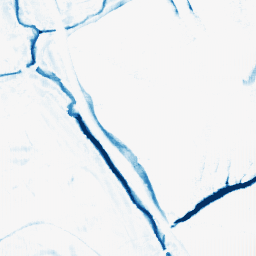
Category: morphological
Decomposition family: morphological_square
Decomposition parameters: operation: closing
size: 10
Upsampling method: fft_zeropad
Upsampling parameters: scale: 4
Upsampling scale: 4